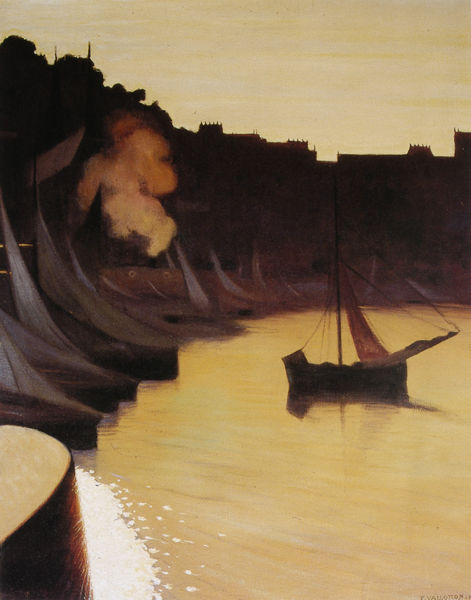
Titel: Honfleur: Der Hafen bei Abendlicht
Künstler: Félix Vallotton
Institution: (Privatsammlung)
Schlagwörter: dunkel, feuer, gemälde, himmel, körper, meer, schatten, wasser, weiß, bäume, fluss, gelb, landschaft, ocker, see, stadt, ufer, abend, braun, hell, licht, nacht, orange, schwarz, dach, haus, rot, wolke, beige, bild, dämmerung, häuser, spiegelung, brüstung, gewässer, qualm, rauch, sonne, figur, gold, england, rosa, boot, boote, kahn, gischt, ruhig, schiff, schiffe, segel, segelboot, segelschiffe, strand, wellen, umrisse, bogen, fassaden, ort, fischer, mast, segelschiff, sonnenlicht, dächer, mauer, lila, sonnenuntergang, violett, silhouette, hafen, kähne, häuse, kai, masten, schaum, dampf, dampfschiff, seestück, seile, turner, wasse, detail, glanz, still, silouette, abendstimmung, silouetten, umriss, anlegen, bucht, fregatte, gestalt, glitzern, kräuseln, leuchten, lichtreflexe, reflexion, segelboote, silhouetten, takelage, taue, vor anker, zinnen, mond, idyll, reflex, nach, nachtstück, btraun, #, fluss boot, wasserfläche segelschiff vor anker, wasserspiegleung, blau gold, himmel]haus